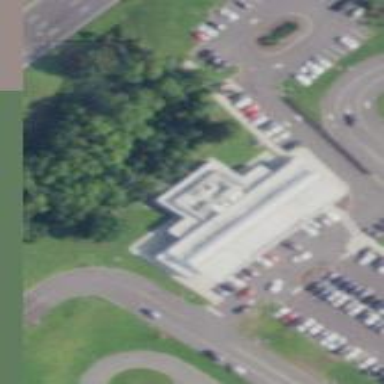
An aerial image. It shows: Government transportation office building.